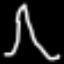
Label: The Eiffel Tower